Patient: sex M, age 43
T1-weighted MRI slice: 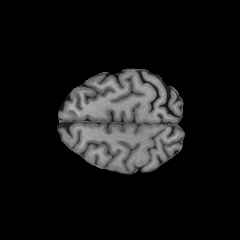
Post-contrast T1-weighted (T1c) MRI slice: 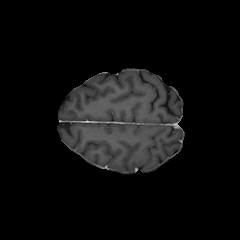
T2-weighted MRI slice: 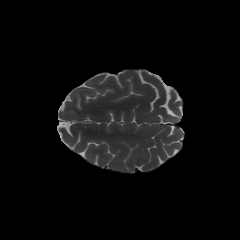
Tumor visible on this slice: no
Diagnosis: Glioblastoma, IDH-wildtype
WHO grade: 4